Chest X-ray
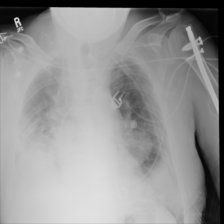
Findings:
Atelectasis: positive
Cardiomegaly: negative
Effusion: positive
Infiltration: positive
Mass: negative
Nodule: negative
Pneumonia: negative
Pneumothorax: positive
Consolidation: negative
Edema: negative
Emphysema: negative
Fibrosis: negative
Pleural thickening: negative
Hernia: negative